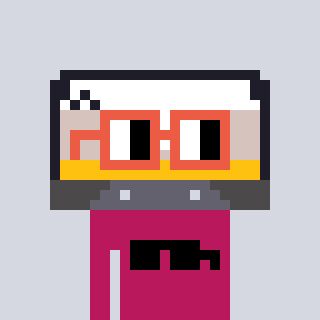
a pixel art character with square orange glasses, a cassette tape-shaped head and a darkpink-colored body on a cool background